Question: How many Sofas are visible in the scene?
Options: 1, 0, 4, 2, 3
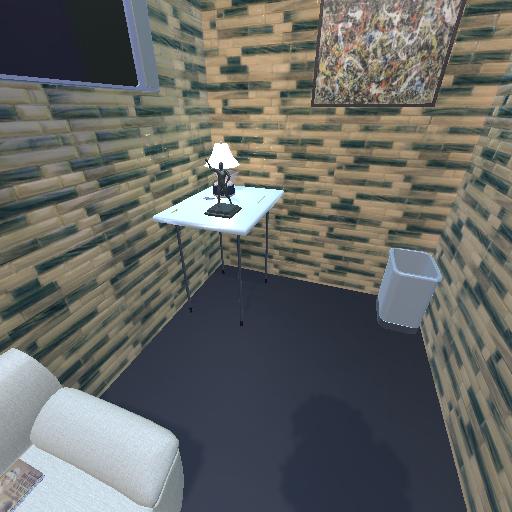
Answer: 1